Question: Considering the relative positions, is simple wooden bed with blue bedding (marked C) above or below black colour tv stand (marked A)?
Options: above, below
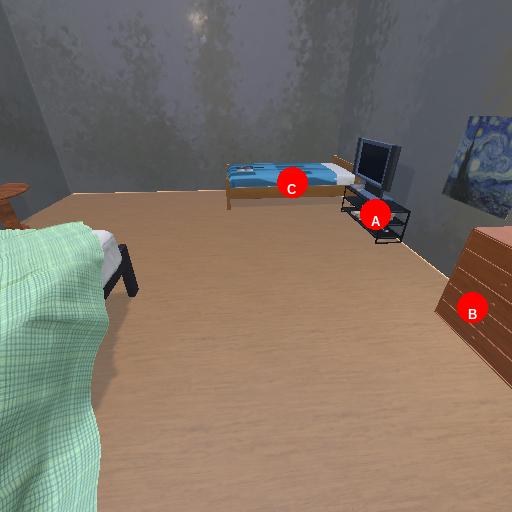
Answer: above